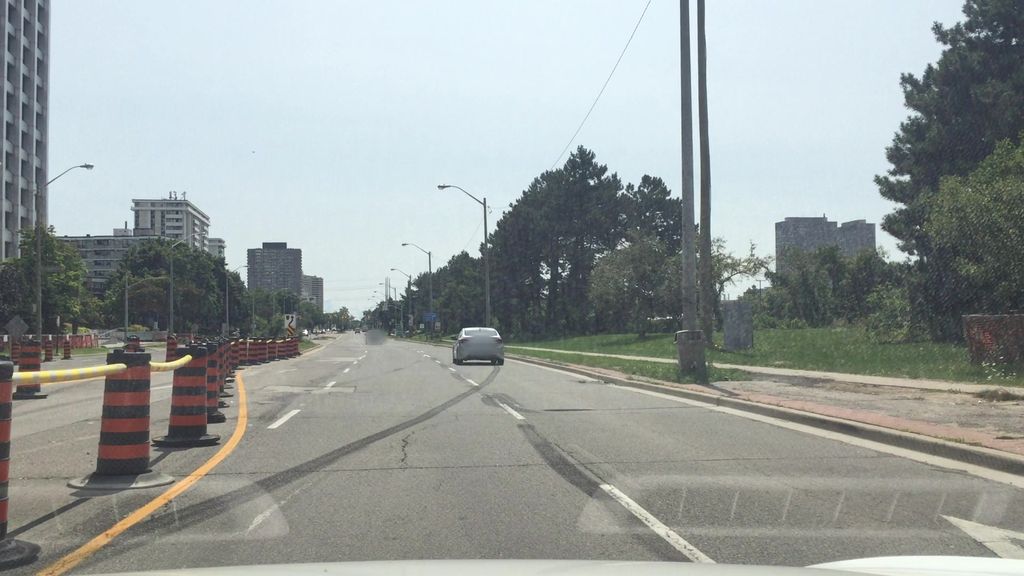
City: toronto